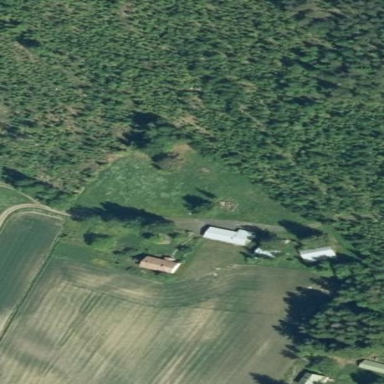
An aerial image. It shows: Farmyard area.